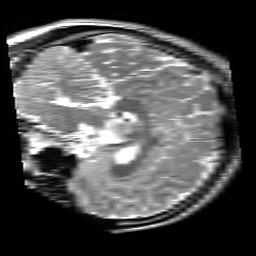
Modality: T2w
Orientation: sagittal
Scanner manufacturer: siemens
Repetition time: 3.9 s
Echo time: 0.076 s